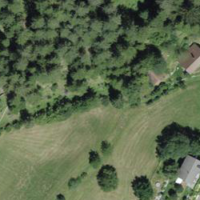
EUNIS habitat code: 43
Species observed at this site:
Geranium pyrenaicum